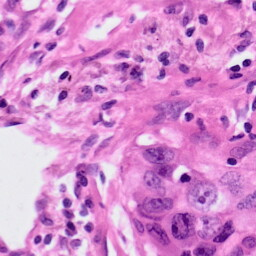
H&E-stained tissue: Lung